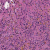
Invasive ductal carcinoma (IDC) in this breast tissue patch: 0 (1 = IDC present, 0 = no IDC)